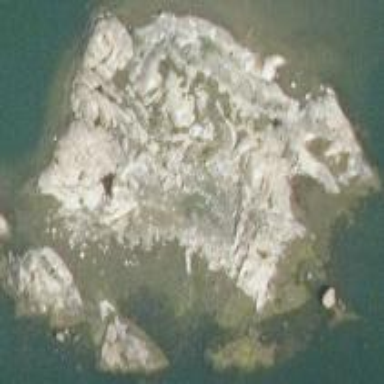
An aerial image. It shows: Island with natural coastline.